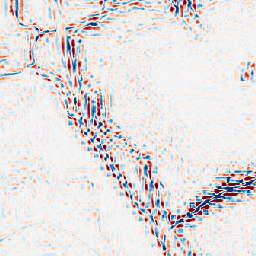
Category: wavelet
Decomposition family: wavelet_reverse_biorthogonal
Decomposition parameters: wavelet: rbio3.5
level: 3
Upsampling method: quartic
Upsampling parameters: scale: 4
Upsampling scale: 4